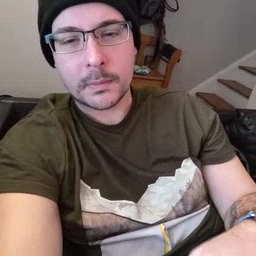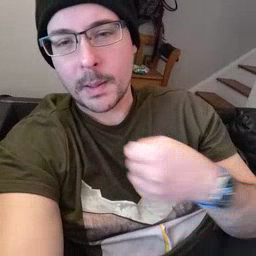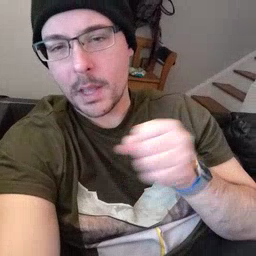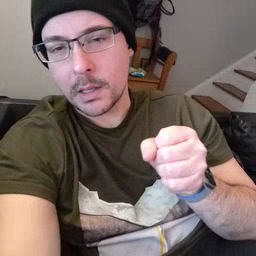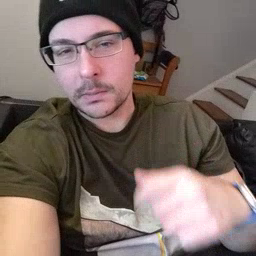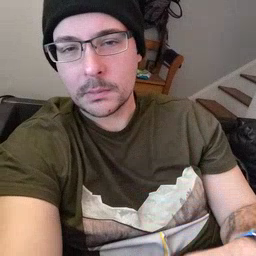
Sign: make